Frequency: 95000
Velocity: 0,2945
Power: 27,1
Pulse duration: 0,0000001
Pass count: 1
Magnification: 10
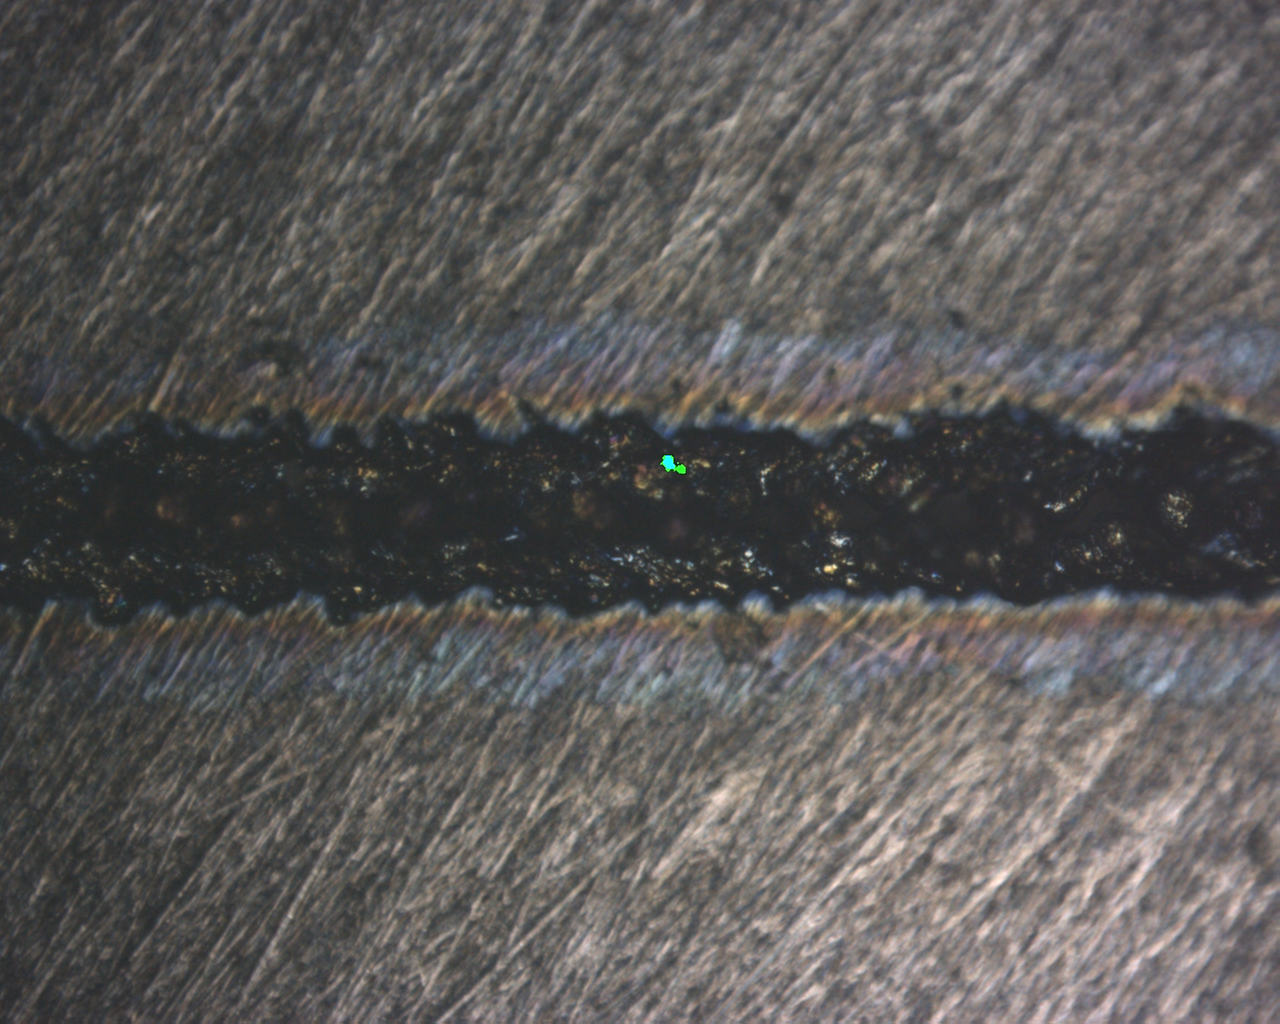
Measured width: 138.923
Other width: 60.17